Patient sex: M
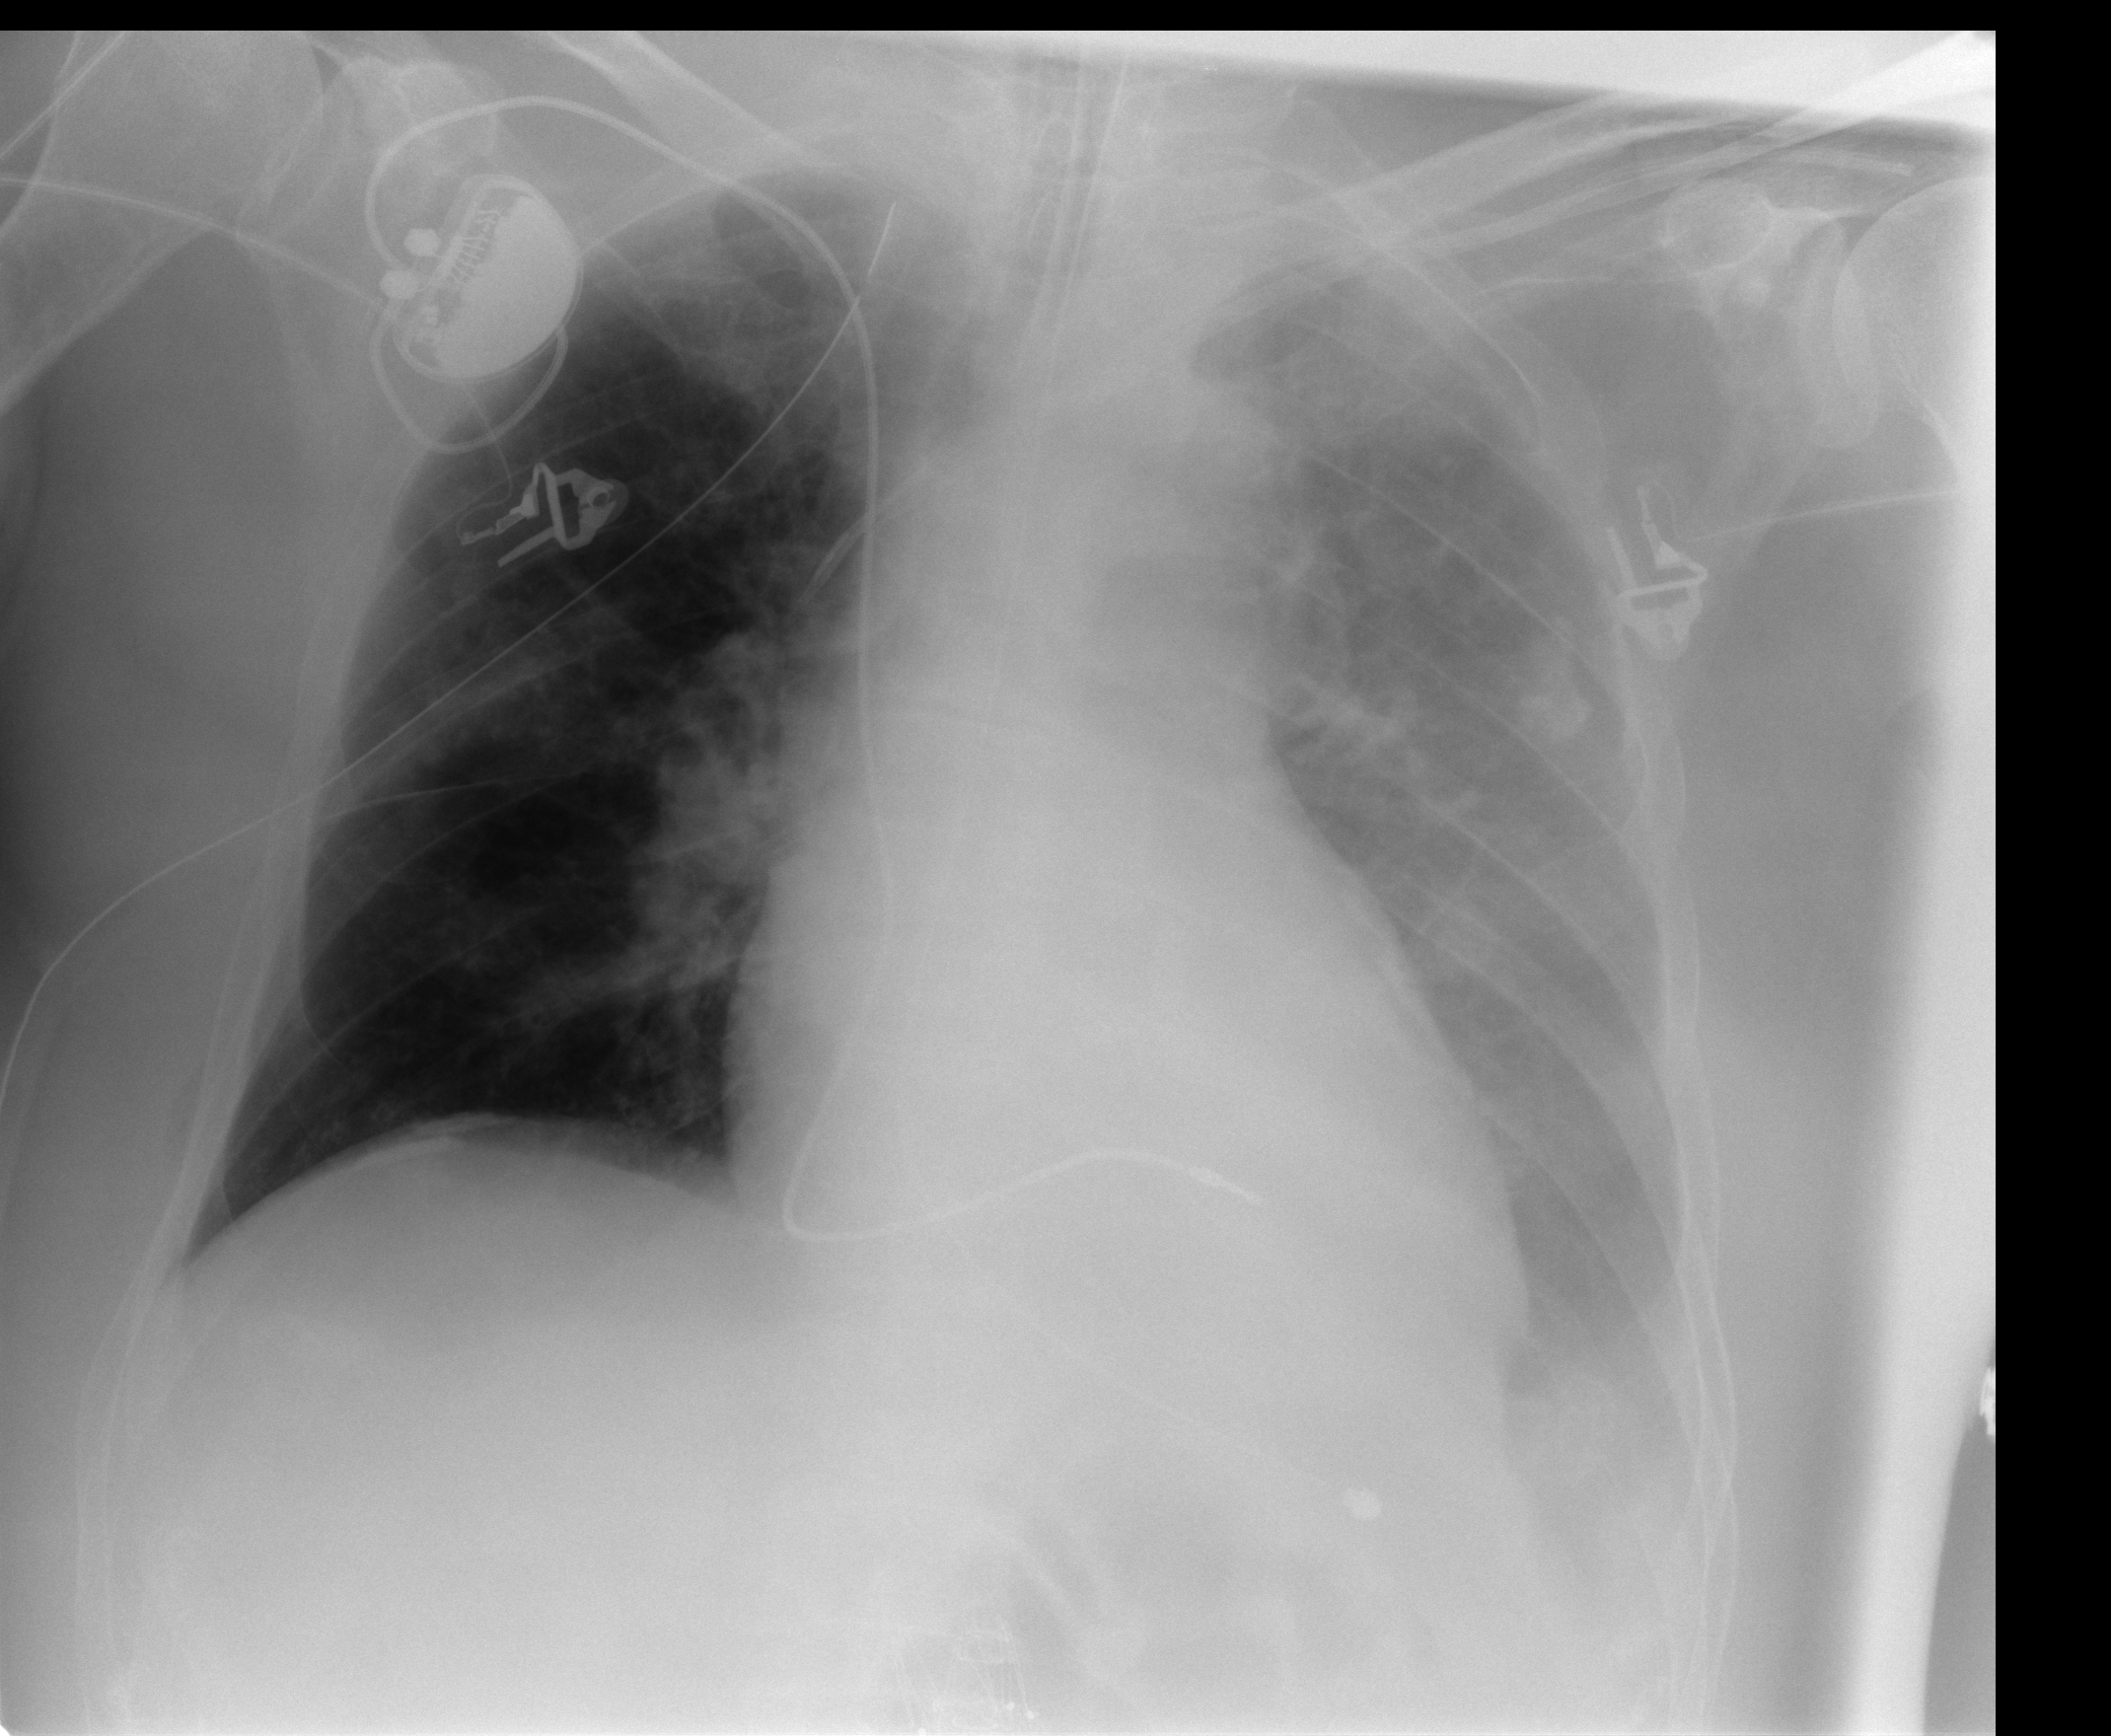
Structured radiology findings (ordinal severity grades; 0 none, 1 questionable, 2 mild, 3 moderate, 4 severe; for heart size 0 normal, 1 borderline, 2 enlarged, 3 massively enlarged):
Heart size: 1
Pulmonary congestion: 0
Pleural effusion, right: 0
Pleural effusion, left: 3
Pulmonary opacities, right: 0
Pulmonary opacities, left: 2
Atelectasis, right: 2
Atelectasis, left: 4